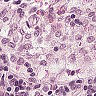
Metastatic tissue present: no